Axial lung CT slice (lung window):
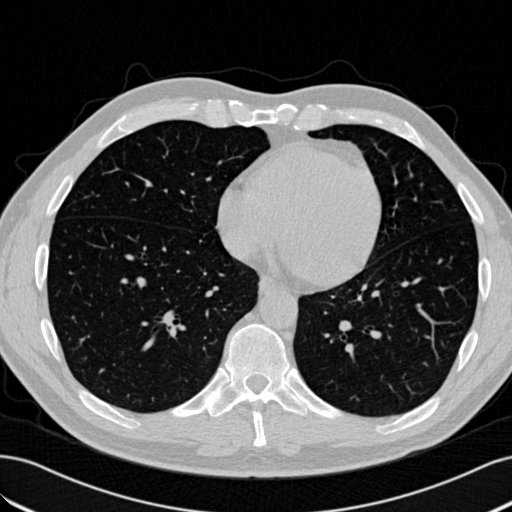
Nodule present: no